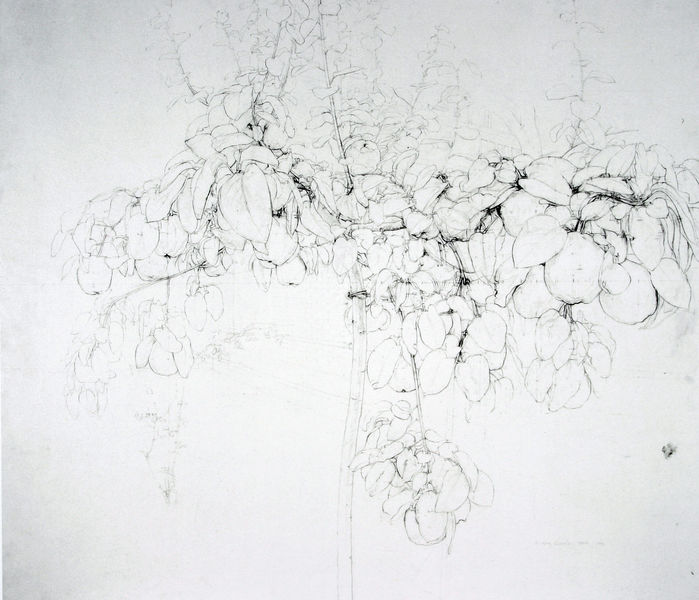
Titel: Arbol de membrillo, Der Quittenbaum
Künstler: Antonio López
Standort: Madrid
Institution: (Privatsammlung)
Schlagwörter: baum, blätter, weiß, äste, blume, blumen, grau, schwarz, skizze, zeichnung, blüte, blüten, obst, muster, ornament, ast, stamm, zweige, blatt, pflanze, früchte, stilleben, stillleben, äpfel, studie, grafik, graphik, linien, karikatur, tusche, linie, zweig, radierung, schwarzweiß, bleistift, entwurf, stift, bleistiftzeichnung, plan, obstbaum, zitronen, quitten